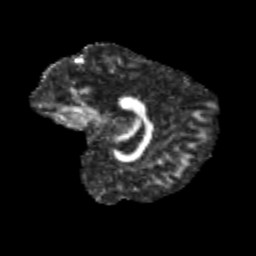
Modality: FA
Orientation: sagittal
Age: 11
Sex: male
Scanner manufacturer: siemens
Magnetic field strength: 3 T
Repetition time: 3.8 s
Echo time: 0.07 s